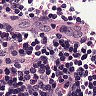
Metastatic tissue present: no